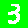
Digit: 3